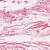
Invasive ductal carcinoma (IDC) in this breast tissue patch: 0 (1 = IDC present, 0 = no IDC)